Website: macys
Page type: review-order
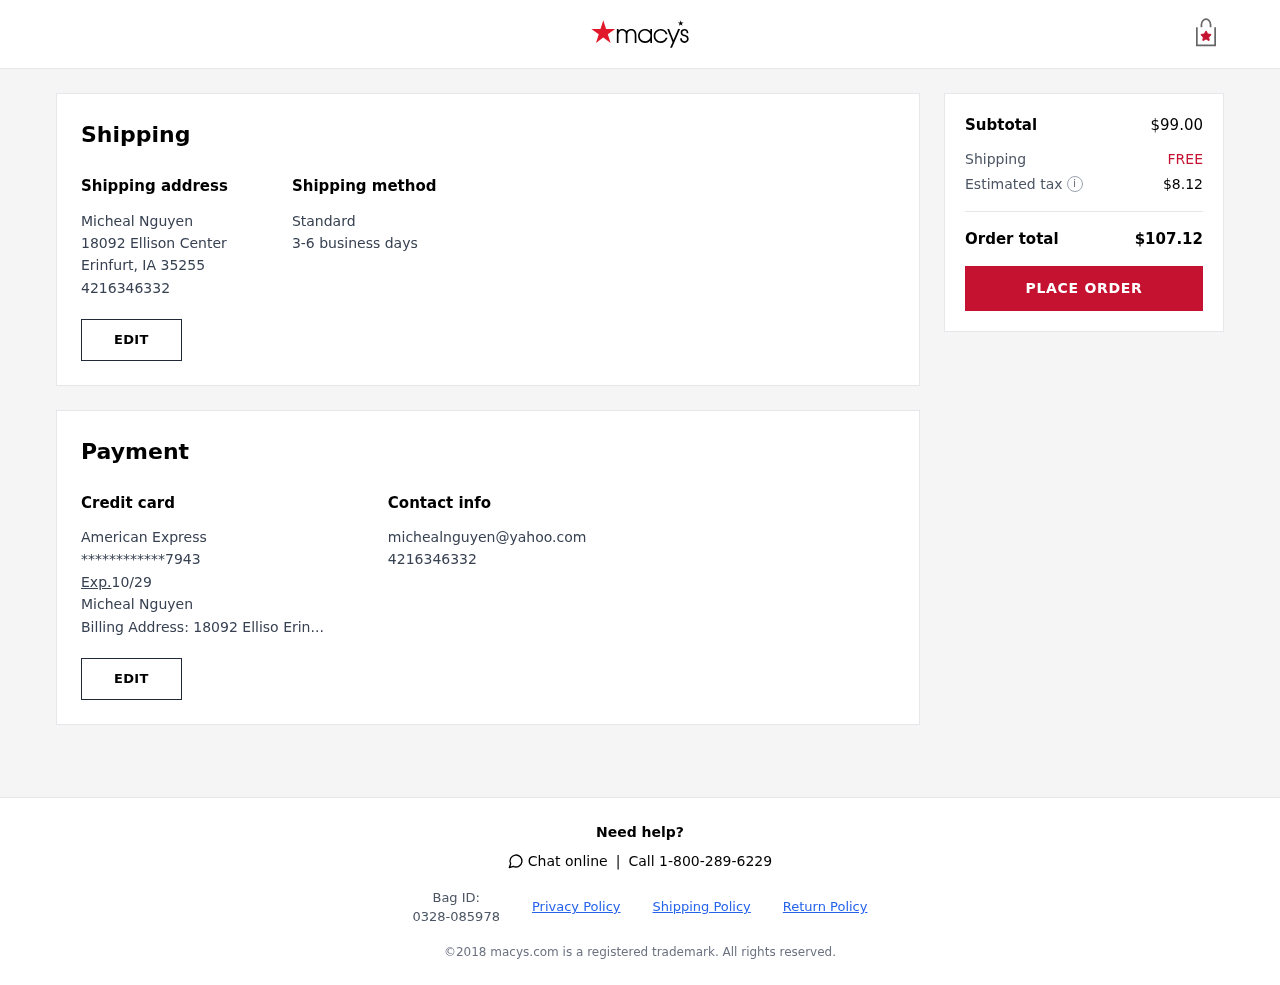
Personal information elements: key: PII_CARD_EXPIRY
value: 10/29
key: PII_CARD_LAST4
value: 7943
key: PII_CARD_TYPE
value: American Express
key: PII_CITY
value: Erinfurt
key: PII_EMAIL
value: michealnguyen@yahoo.com
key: PII_FULLNAME
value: Micheal Nguyen
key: PII_PHONE
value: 4216346332
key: PII_POSTCODE
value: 35255
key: PII_STATE_ABBR
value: IA
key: PII_STREET
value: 18092 Ellison Center
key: PII_FIRSTNAME
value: Micheal
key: PII_LASTNAME
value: Nguyen
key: PII_FULLNAME2
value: Micheal Nguyen
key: PII_FULLNAME3
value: Micheal Nguyen
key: PII_FIRSTNAME2
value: Micheal
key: PII_FIRSTNAME3
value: Micheal
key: PII_LASTNAME2
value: Nguyen
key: PII_LASTNAME3
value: Nguyen
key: PII_FIRSTNAME_DERIVED
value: Micheal
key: PII_LASTNAME_DERIVED
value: Nguyen
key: PII_FULLNAME_DERIVED
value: Micheal Nguyen
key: PII_NAME_FULL_DERIVED
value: Micheal Nguyen
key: PII_BILLING_ADDRESS
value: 18092 Elliso Erin
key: PII_PHONE_LINE
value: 6332
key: PII_PHONE_SUFFIX
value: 6332
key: PII_PHONE2
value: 4216346332
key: PII_PHONE3
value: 4216346332
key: PII_PHONE_NUMERIC
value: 4216346332
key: PII_PHONE_LINE_NUMERIC
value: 6332
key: PII_PHONE_SUFFIX_NUMERIC
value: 6332
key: PII_PHONE2_NUMERIC
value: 4216346332
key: PII_PHONE3_NUMERIC
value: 4216346332
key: PII_PHONE_DIGITS
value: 4216346332
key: PII_PHONE_LAST4
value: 6332
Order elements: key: ORDER_SUBTOTAL
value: $99.00
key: ORDER_SHIPPING_COST
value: FREE
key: ORDER_TAX
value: $8.12
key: ORDER_TOTAL
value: $107.12